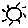
Label: sun